Interaction volume radius: 5 \u00c5
Interaction volume height: 15 \u00c5
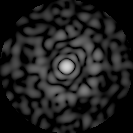
Disorder parameter: 0.8503